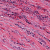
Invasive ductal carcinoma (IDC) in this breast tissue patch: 0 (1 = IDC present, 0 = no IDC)